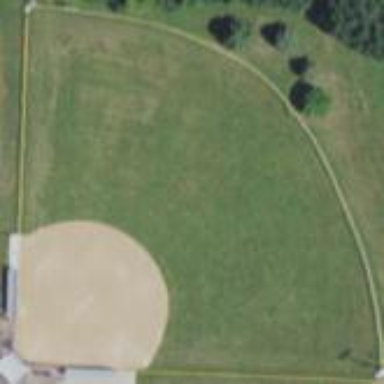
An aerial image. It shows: Pitch designated for sports like baseball and softball.